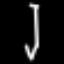
Label: pencil